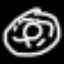
Label: donut